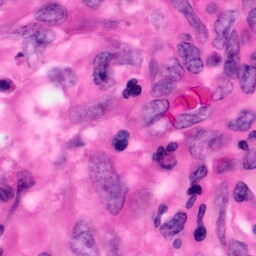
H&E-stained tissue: Pancreatic